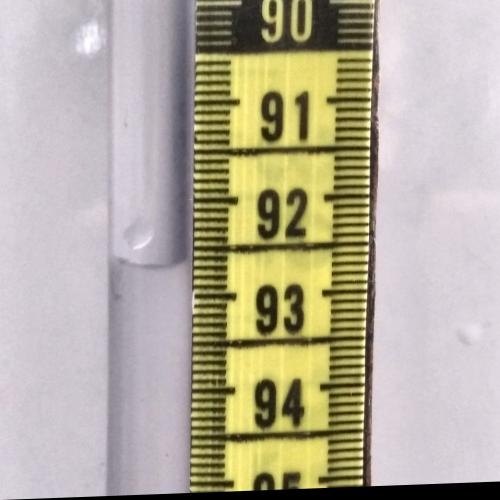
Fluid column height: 92.7 cm